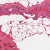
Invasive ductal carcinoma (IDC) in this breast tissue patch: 0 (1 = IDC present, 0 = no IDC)